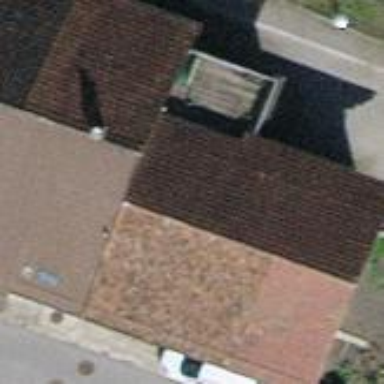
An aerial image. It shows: Building with tile roof.